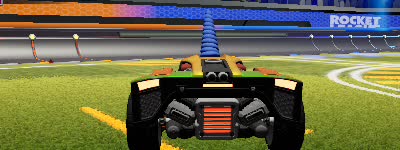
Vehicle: breakout